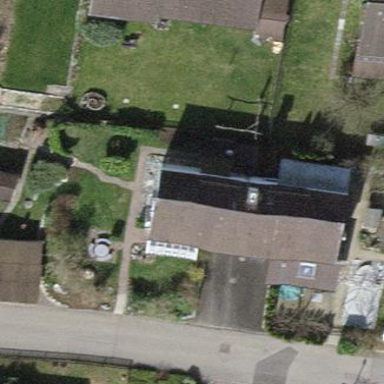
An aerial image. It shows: Semi-detached house with gabled roof.